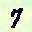
Label: 7